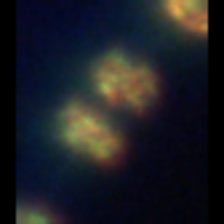
Taxon: Thalassiosira
Group: Diatoms